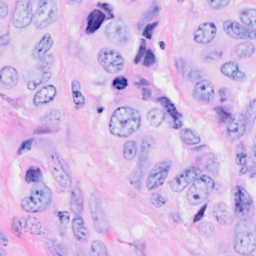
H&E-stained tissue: Breast